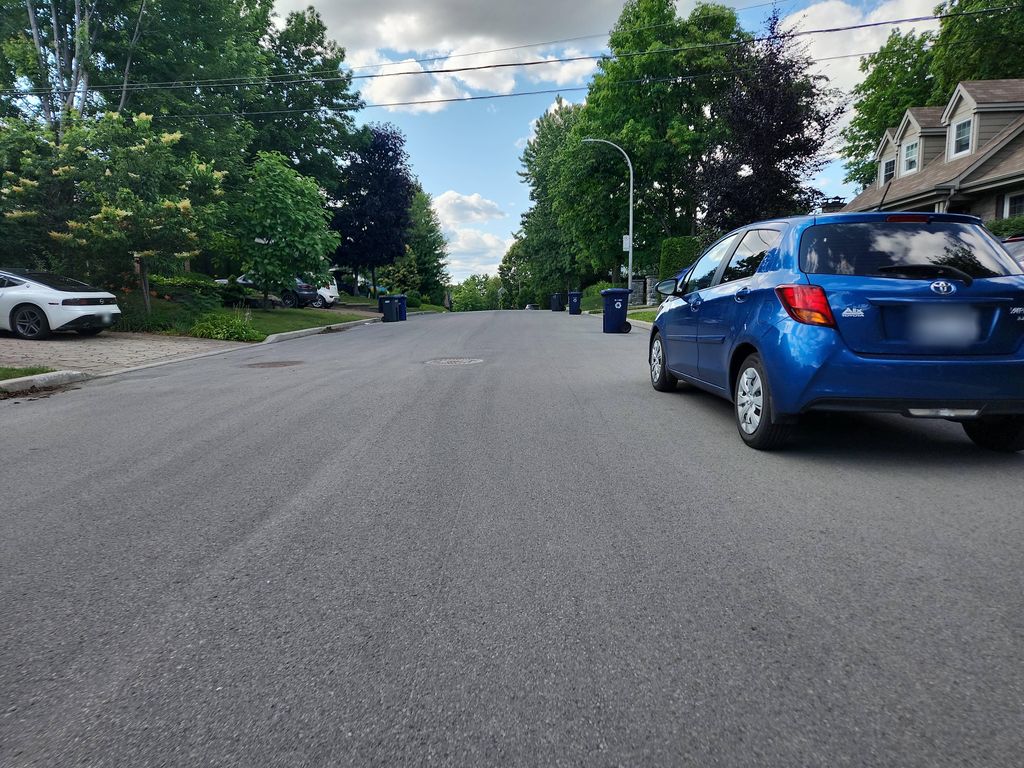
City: montreal